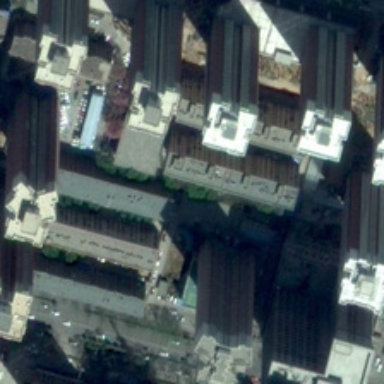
Many buildings are in a commercial area .